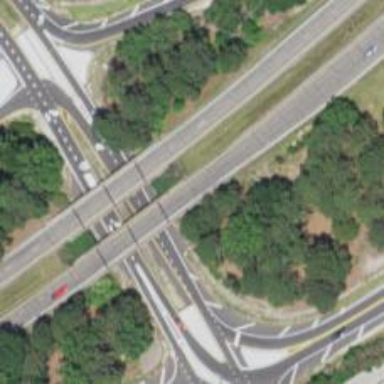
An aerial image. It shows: Bridge crossing over expressway trunk road.